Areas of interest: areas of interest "Training Institution"
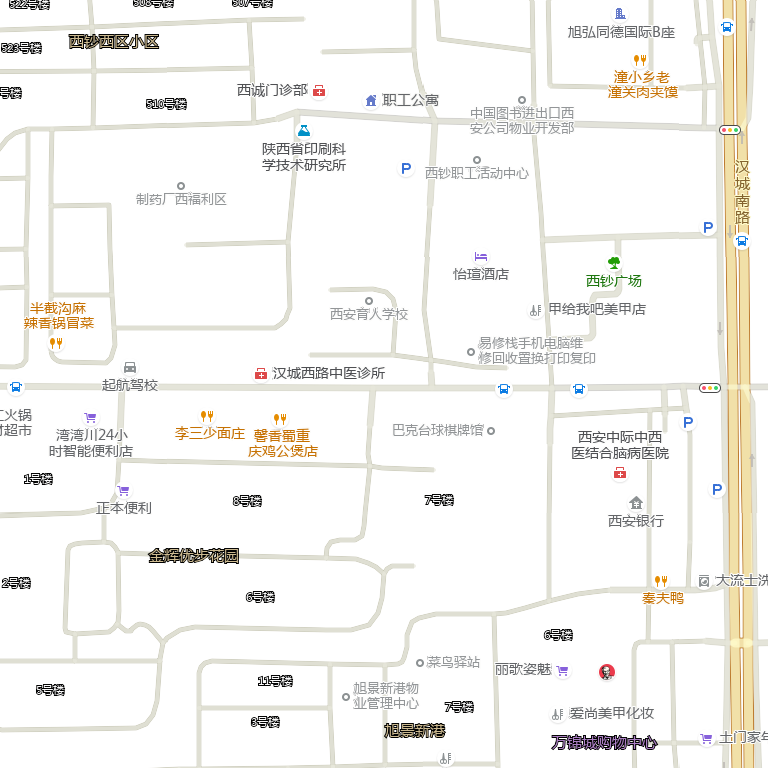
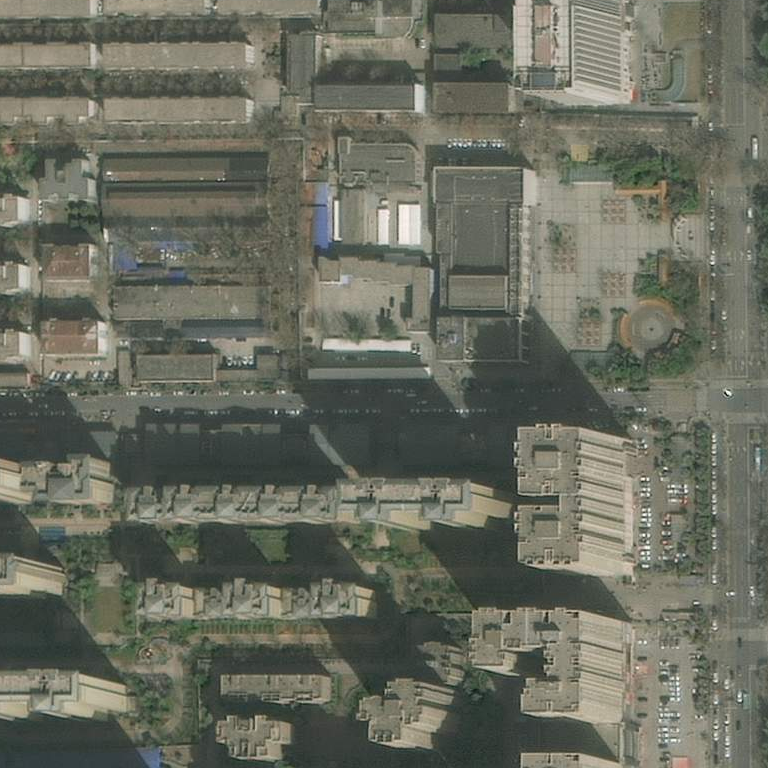